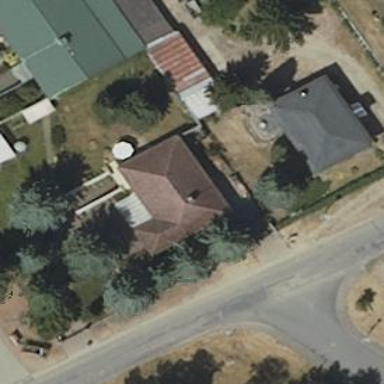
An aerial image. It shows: House with hipped roof.